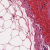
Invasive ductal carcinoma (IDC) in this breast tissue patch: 0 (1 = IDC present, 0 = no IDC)